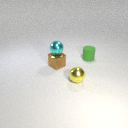
small yellow metal sphere in front of small brown metal cube